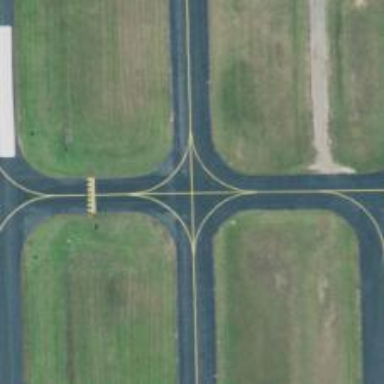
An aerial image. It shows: Taxiway at the airport with asphalt surface.